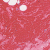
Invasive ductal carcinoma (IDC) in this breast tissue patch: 0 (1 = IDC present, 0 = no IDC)